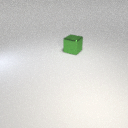
large green metal cube